Field crop: maize
Growth stage: 2
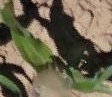
Species: maize